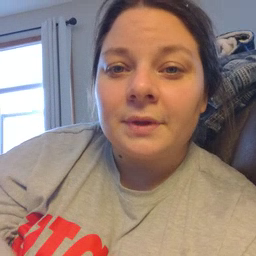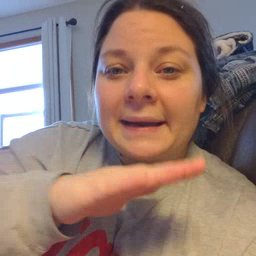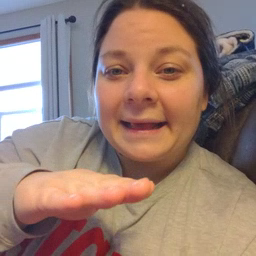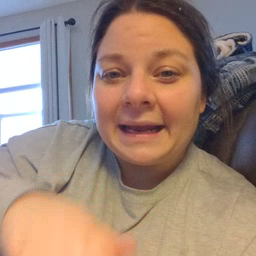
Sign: clean